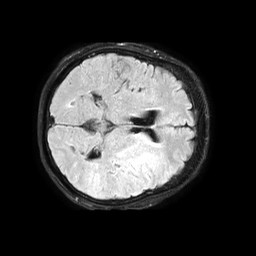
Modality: FLAIR
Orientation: axial
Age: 57
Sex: male
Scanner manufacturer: philips
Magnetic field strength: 1.5 T
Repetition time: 6 s
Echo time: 0.1029 s